Aerial crown-view tile of a tropical tree (Barro Colorado Island, Panama), acquired 20240918:
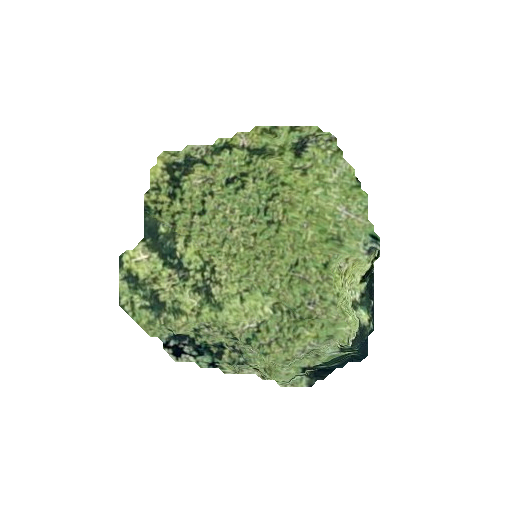
Species: Virola surinamensis
GBIF accepted scientific name: Virola surinamensis
Crown area: 81.631 m²